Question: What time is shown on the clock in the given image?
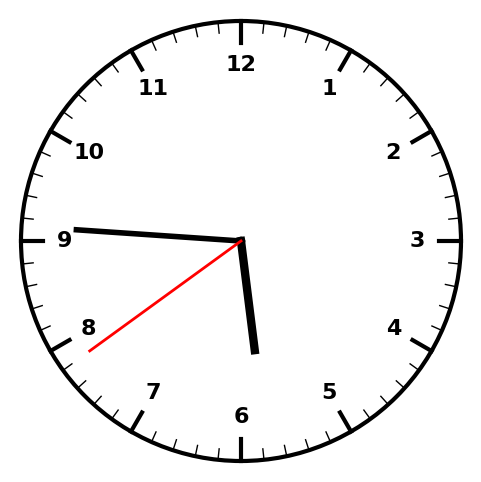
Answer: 05:45:39